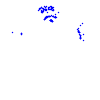
Particle: proton